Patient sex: F
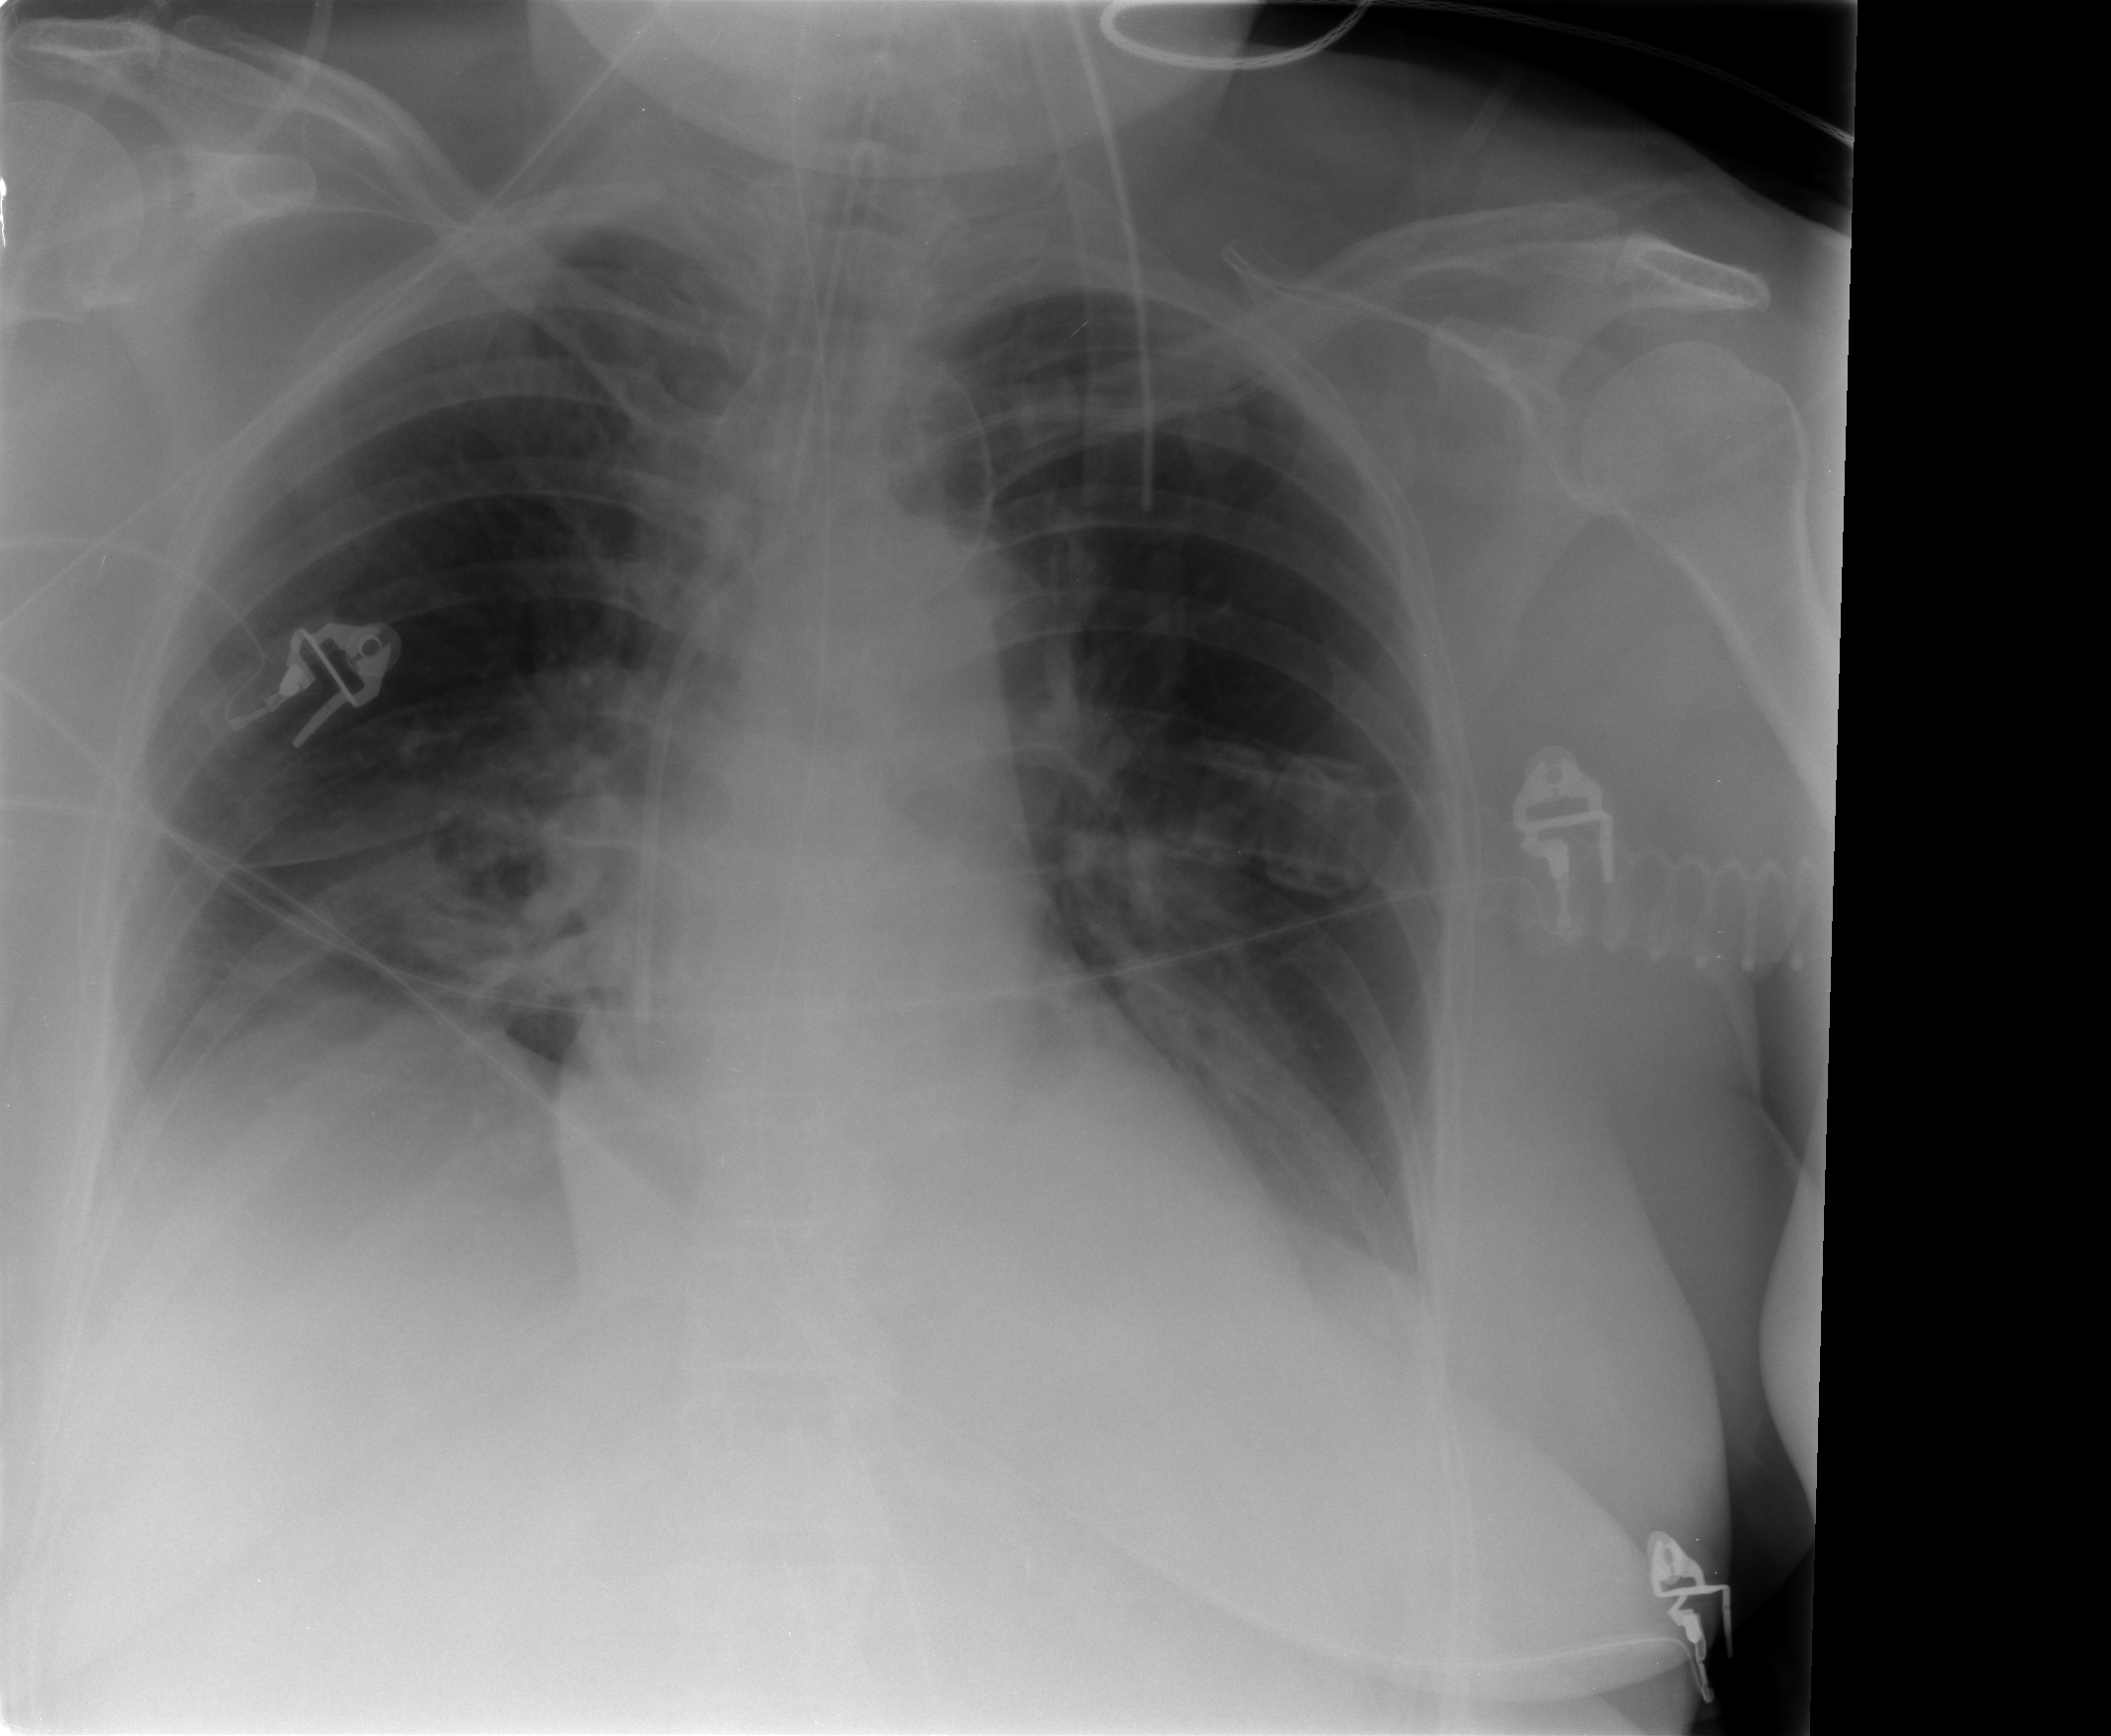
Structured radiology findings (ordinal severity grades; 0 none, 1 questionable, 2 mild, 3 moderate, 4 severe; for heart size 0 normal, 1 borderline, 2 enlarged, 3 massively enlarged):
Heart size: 0
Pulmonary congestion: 2
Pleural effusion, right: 2
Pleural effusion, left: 2
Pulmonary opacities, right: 0
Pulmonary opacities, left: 0
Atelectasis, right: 2
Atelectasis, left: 2